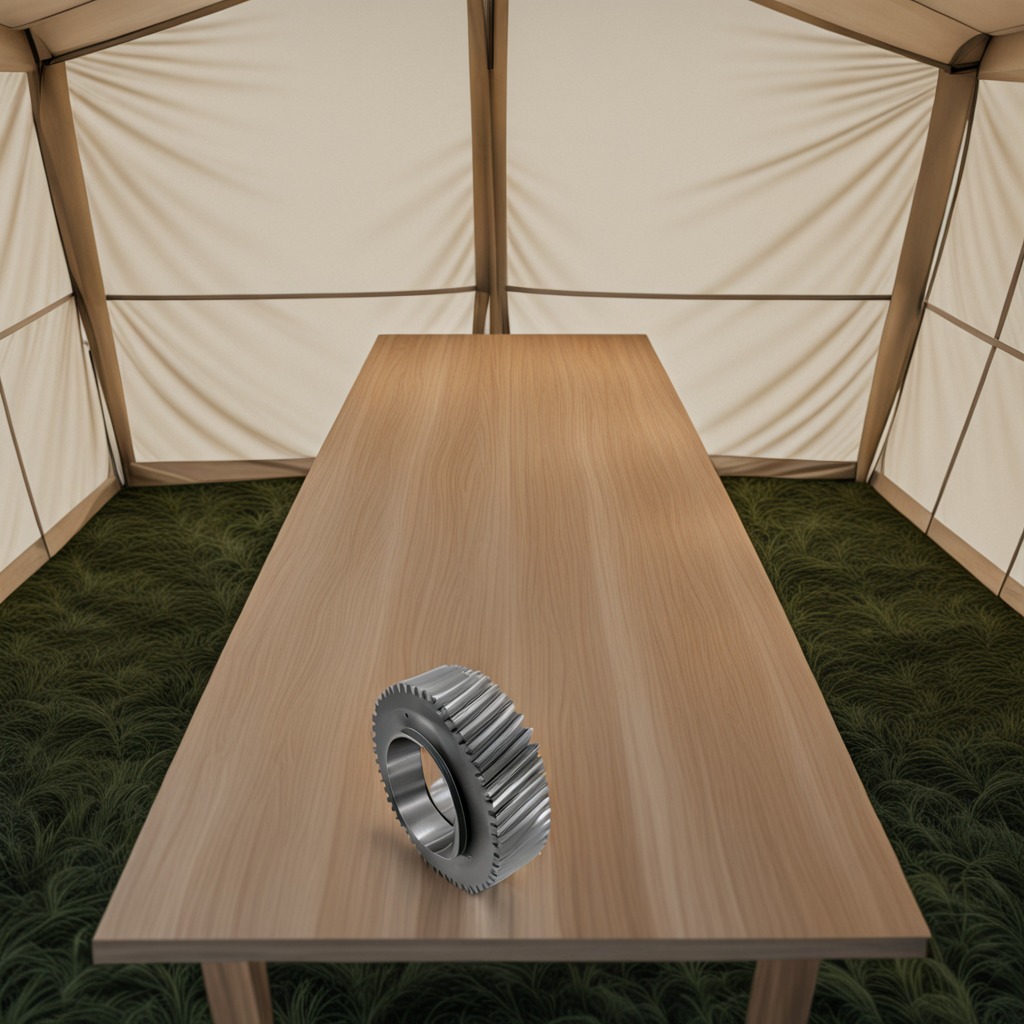
A steel gear with teeth is lying on the wooden table.